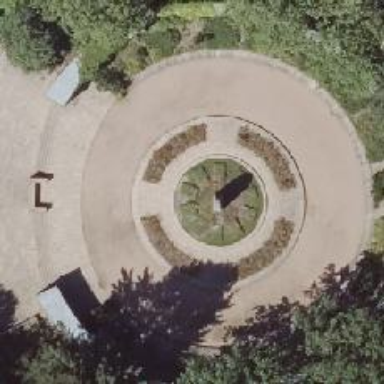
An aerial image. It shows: Historic tomb in the cemetery.